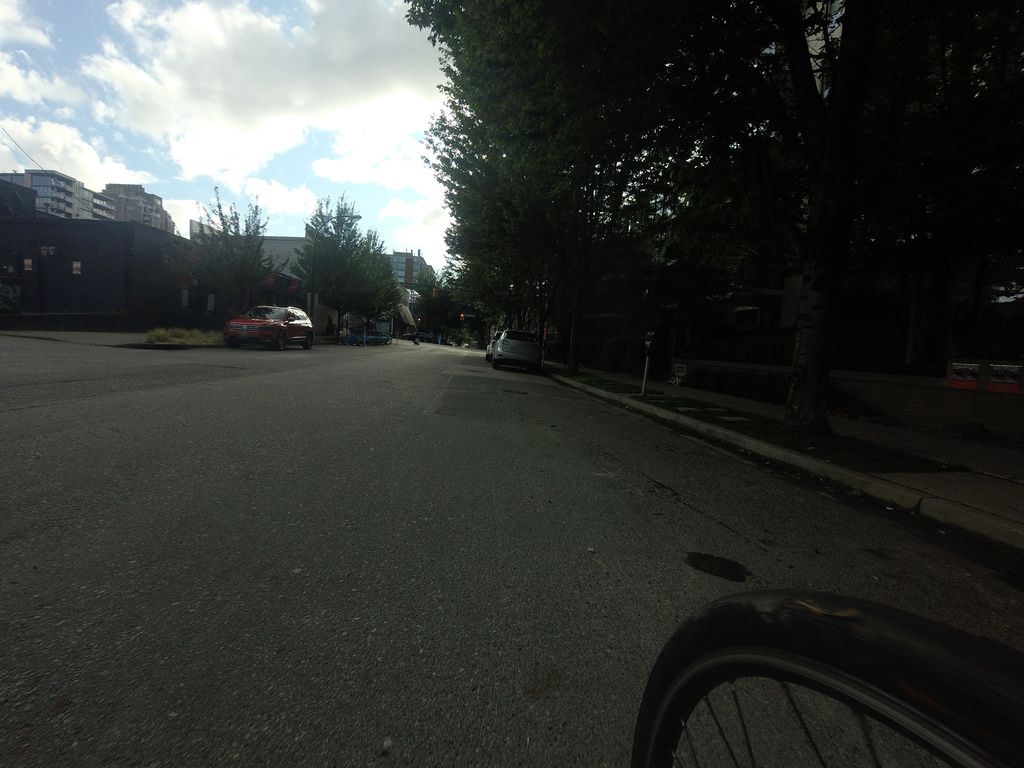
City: vancouver